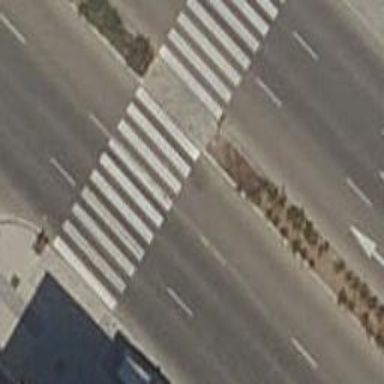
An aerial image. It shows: Uncontrolled crossing on the road.